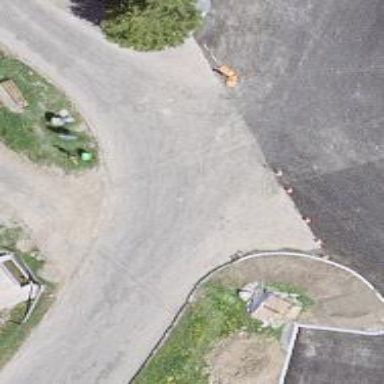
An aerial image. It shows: Unclassified road with asphalt surface.